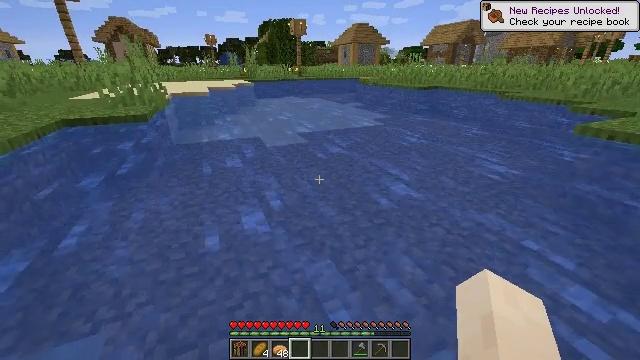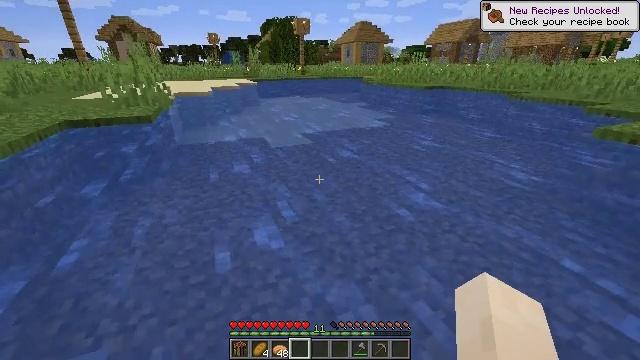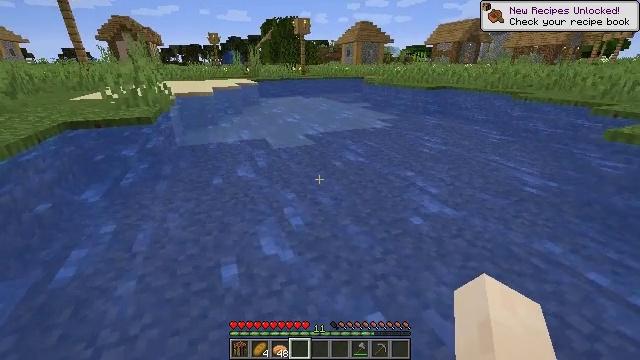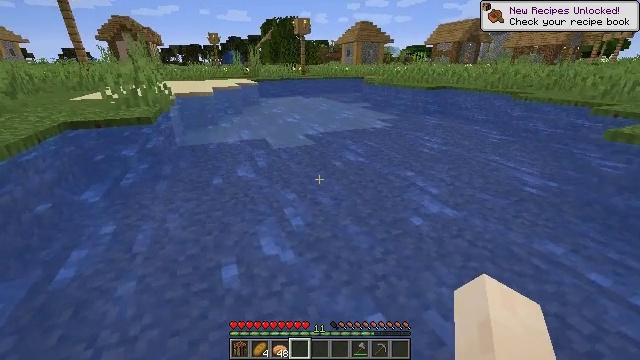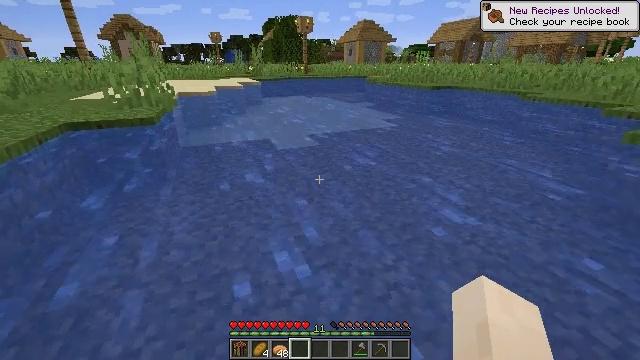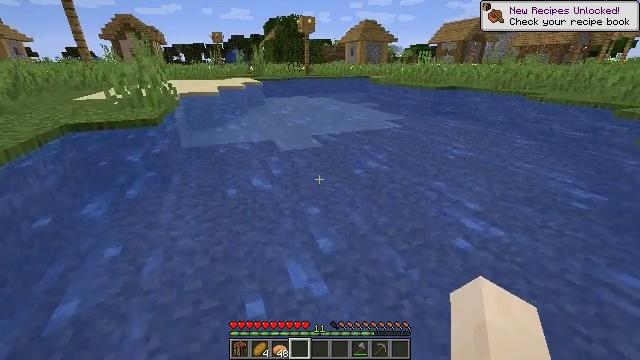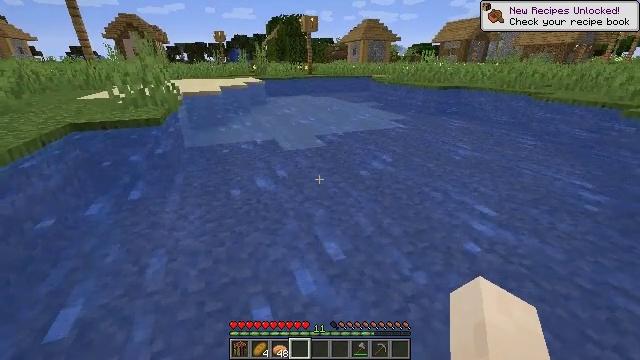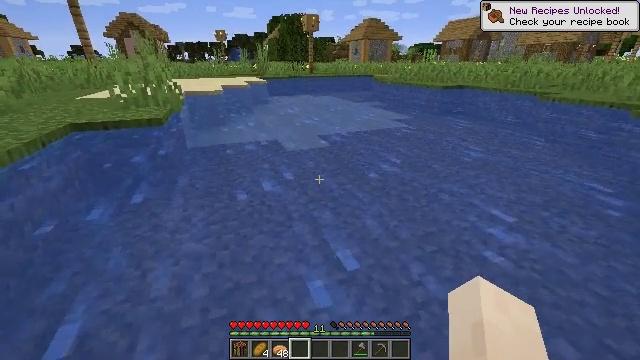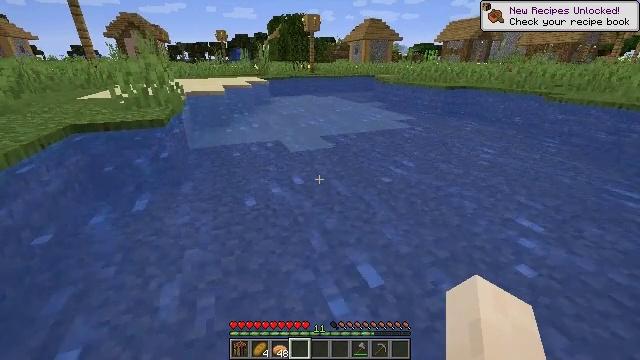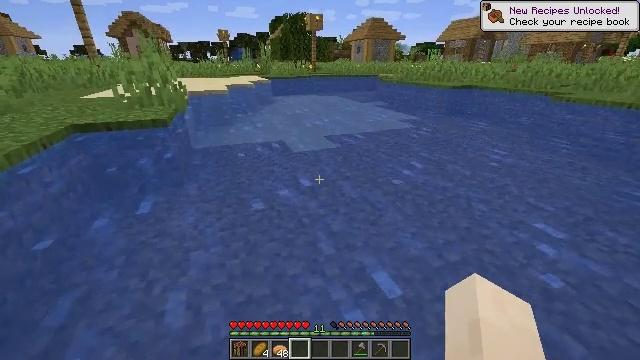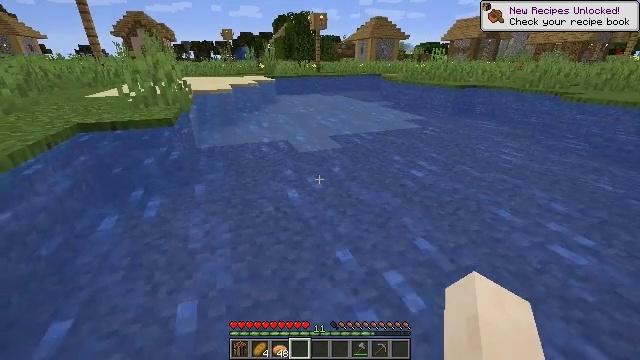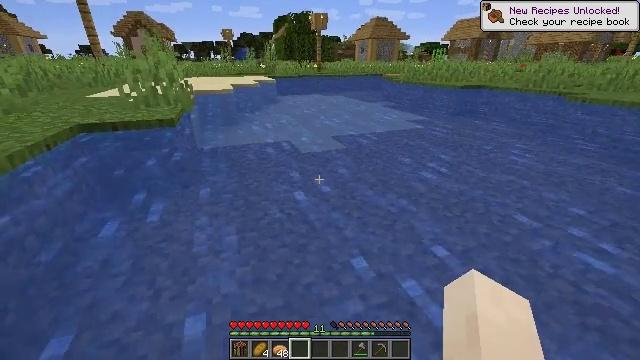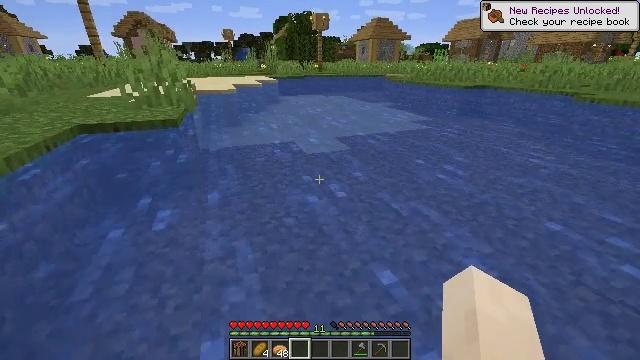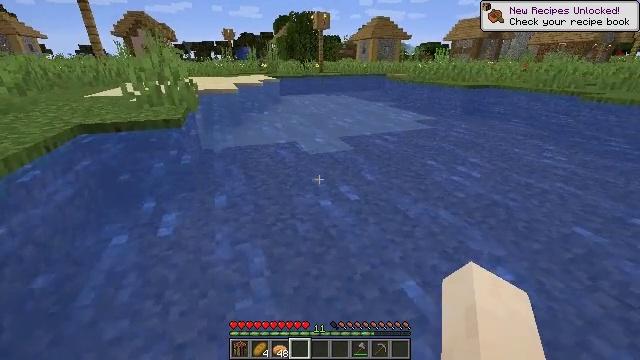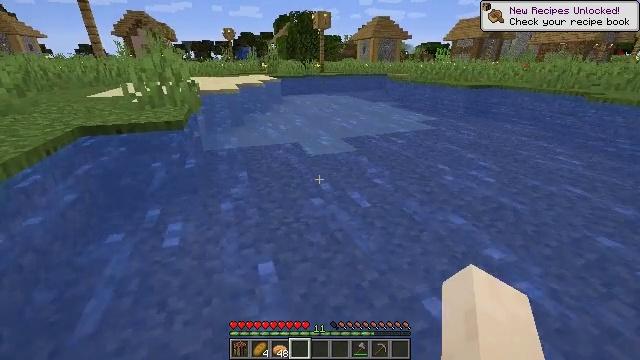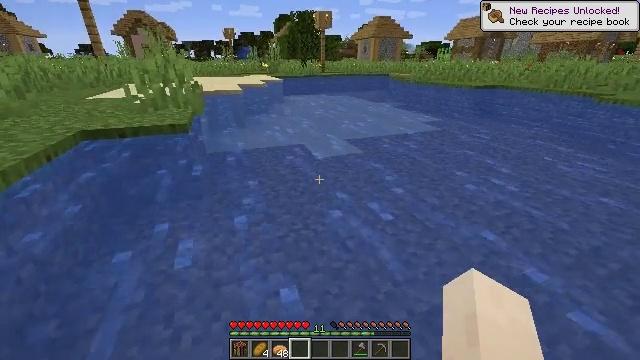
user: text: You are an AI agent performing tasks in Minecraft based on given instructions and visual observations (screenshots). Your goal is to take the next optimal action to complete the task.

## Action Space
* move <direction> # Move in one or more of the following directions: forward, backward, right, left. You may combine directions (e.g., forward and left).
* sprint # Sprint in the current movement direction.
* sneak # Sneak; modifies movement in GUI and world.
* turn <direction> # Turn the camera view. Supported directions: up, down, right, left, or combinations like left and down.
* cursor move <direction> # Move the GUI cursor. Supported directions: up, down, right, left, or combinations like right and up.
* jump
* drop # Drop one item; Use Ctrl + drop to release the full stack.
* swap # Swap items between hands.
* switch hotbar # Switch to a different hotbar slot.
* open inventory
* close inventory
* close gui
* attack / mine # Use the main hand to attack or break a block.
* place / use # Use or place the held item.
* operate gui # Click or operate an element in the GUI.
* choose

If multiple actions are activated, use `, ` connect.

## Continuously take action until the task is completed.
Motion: motion action
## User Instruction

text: Collect clay by holding down the left mouse button.
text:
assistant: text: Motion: move forward and move left
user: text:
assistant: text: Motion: move forward and move left
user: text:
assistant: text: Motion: move forward and move left
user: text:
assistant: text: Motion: move forward and move left
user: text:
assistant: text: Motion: move forward and move left
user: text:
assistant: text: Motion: move forward and move left
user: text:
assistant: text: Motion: move forward and move left
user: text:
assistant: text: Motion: move forward and move left
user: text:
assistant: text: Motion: move forward and move left
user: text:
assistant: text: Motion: move forward and move left
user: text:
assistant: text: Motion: move forward and move left
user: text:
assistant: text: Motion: move forward and move left
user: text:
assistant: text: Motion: move forward and move left
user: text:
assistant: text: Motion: move forward and move left
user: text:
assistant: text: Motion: move forward and move left
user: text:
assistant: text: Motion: move forward and move left
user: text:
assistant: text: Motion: move forward and move left, turn left
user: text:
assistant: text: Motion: move forward and move left, turn left and down
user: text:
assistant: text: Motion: move forward and move left, turn left and up
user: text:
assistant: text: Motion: move forward and move left, turn left and up
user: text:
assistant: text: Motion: move forward and move left, turn left and up
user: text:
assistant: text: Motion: move forward and move left
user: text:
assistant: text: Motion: move forward and move left
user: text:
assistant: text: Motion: move forward and move left
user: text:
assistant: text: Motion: move forward, jump
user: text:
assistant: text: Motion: move forward, jump
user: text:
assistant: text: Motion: move forward, jump
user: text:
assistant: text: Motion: move forward, jump
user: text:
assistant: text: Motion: move forward, jump
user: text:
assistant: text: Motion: move forward, jump